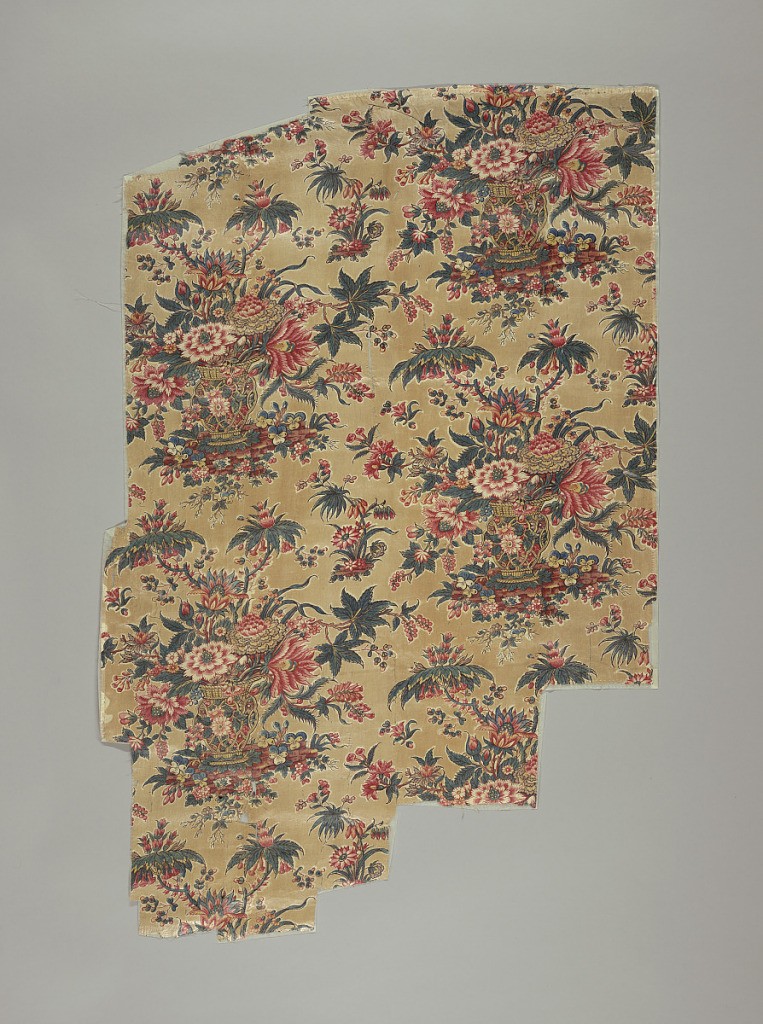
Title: Textile
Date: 1810–1830
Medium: cotton Technique: relief printed on plain weave, glazed
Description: On light tan ground is a large repeat of an exotic vase containing an elaborate bouquet of fantastical flowers printed in red, yellow, blue, and "double green" of blue printed over yellow. High quality of printing.